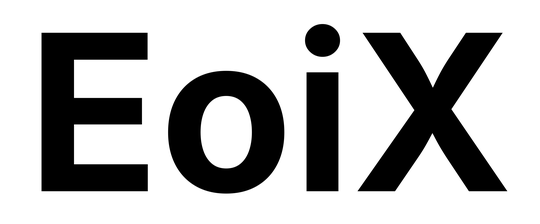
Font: Inter_Bold